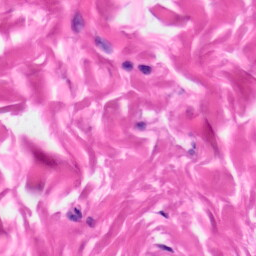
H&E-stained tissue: Skin